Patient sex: F
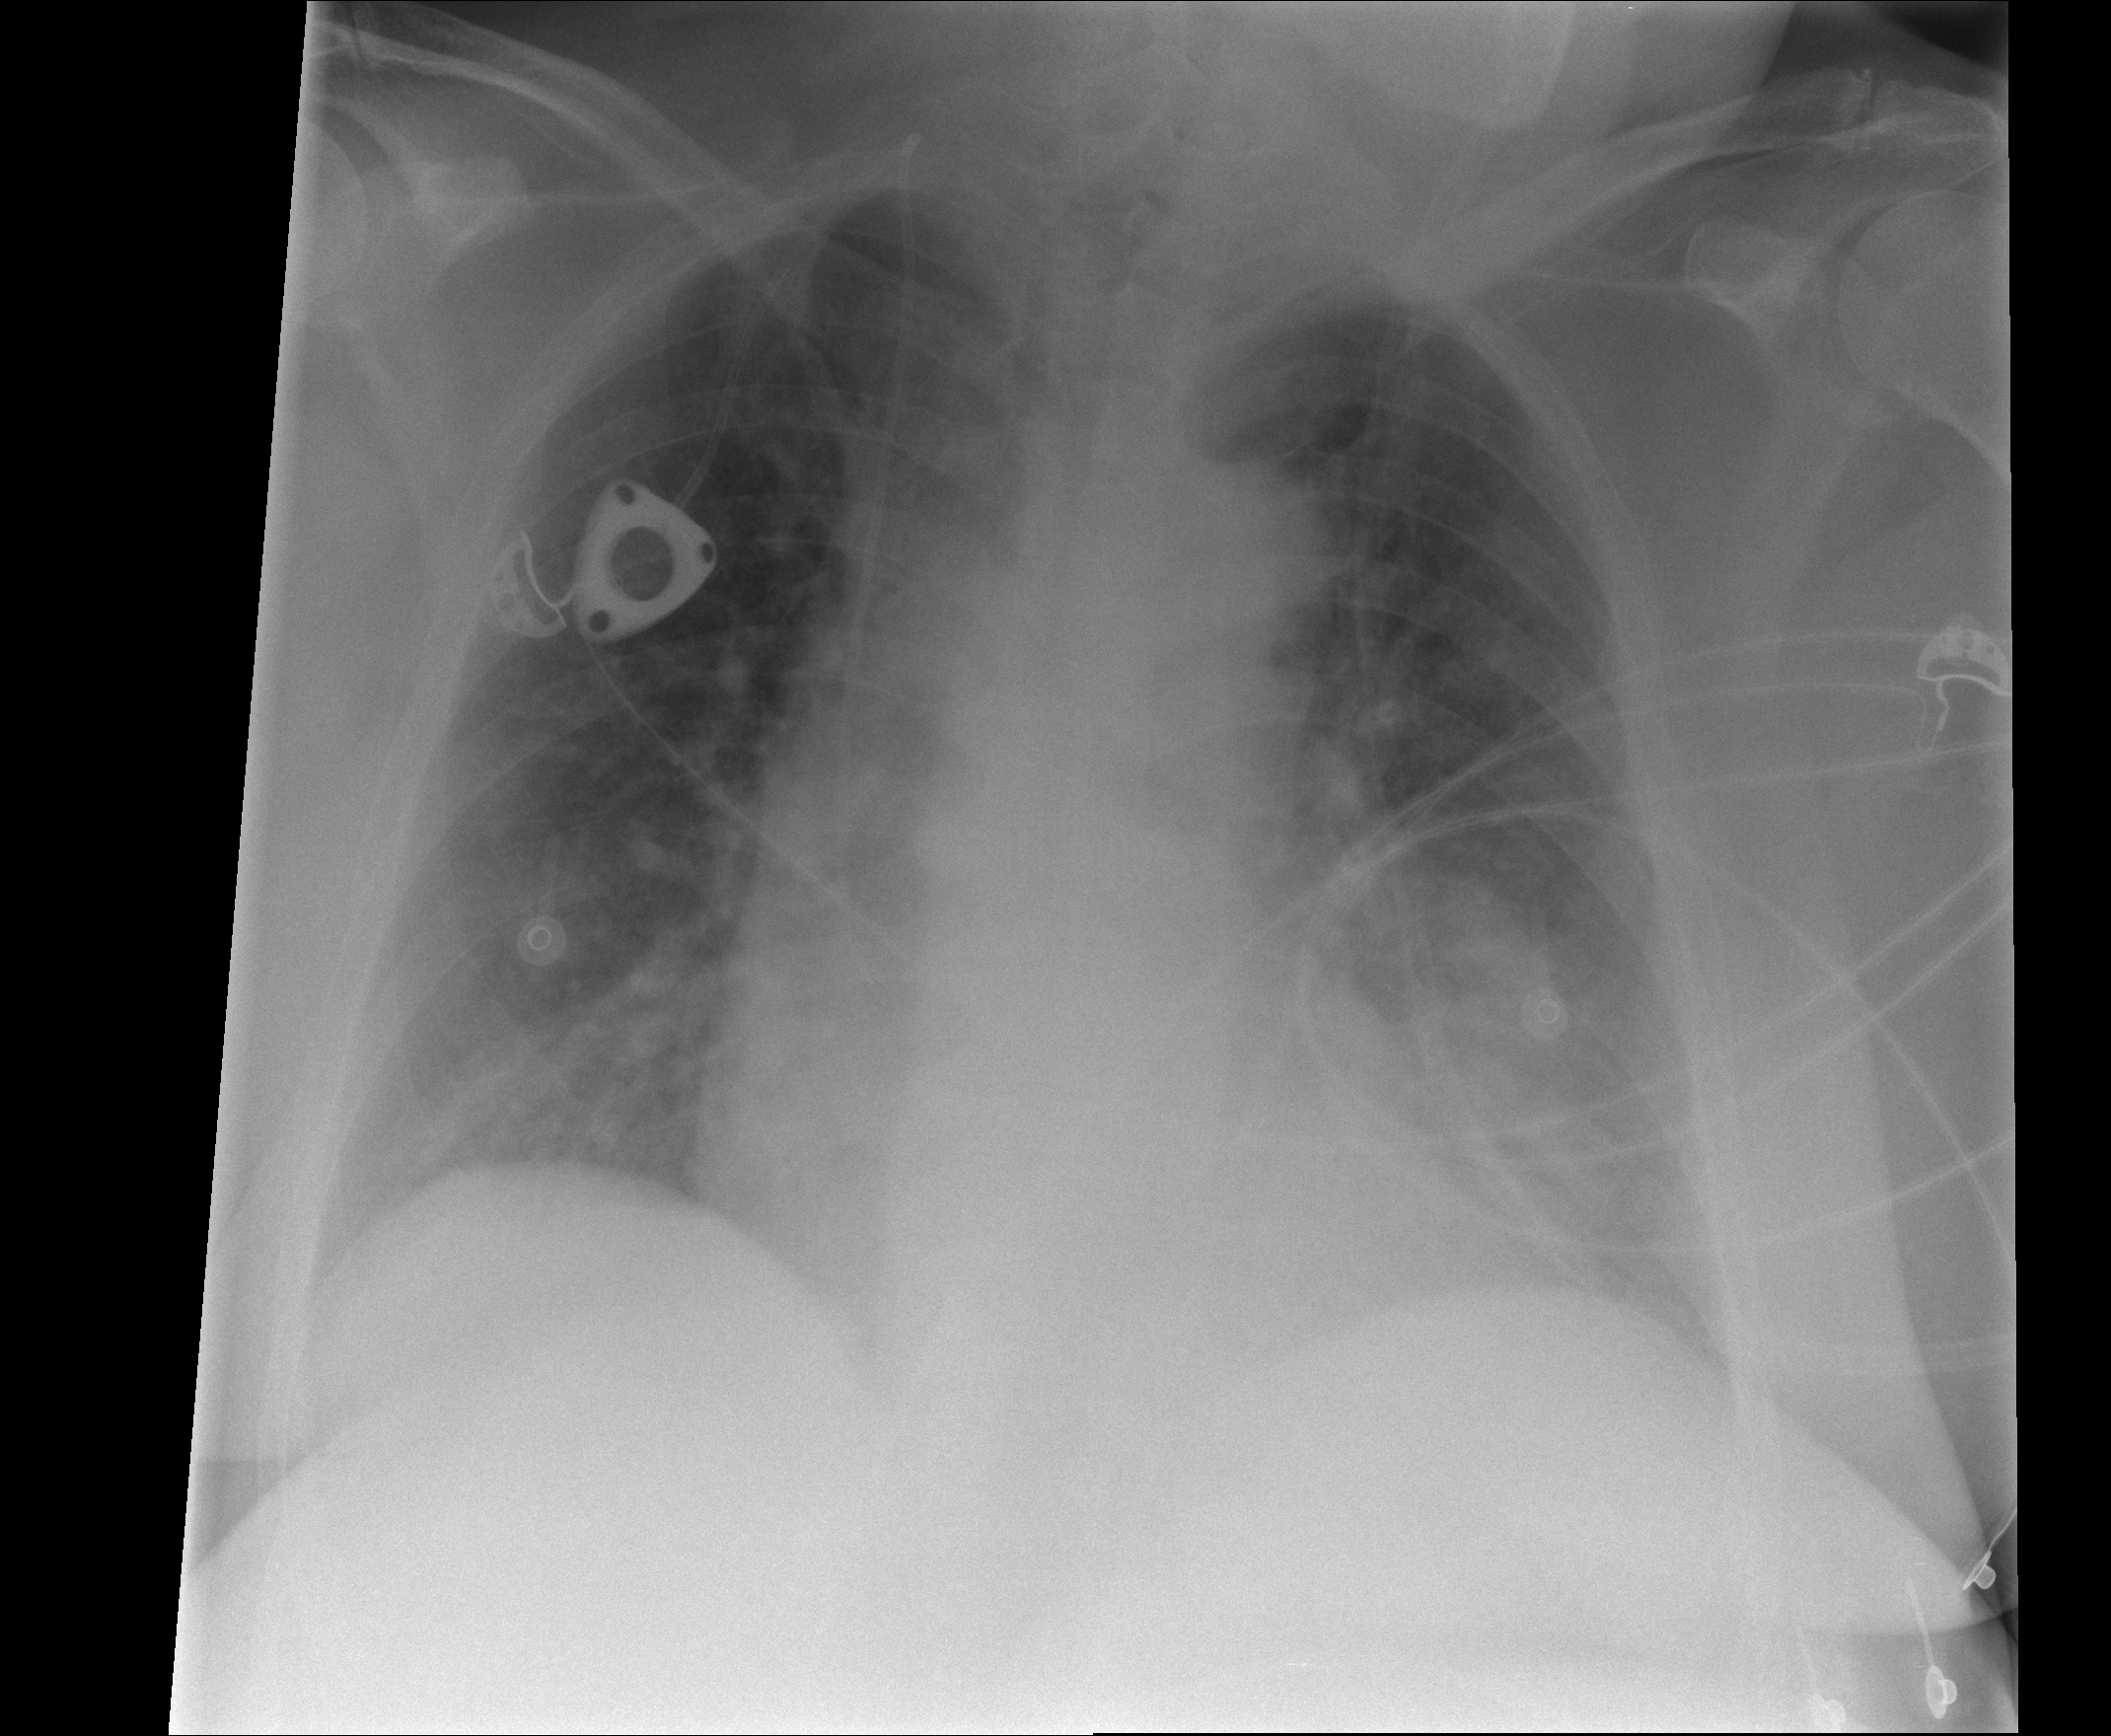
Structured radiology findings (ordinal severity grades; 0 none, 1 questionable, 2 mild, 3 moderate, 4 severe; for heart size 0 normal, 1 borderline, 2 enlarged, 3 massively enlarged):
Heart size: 0
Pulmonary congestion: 2
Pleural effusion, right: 0
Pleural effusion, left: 0
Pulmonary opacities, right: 1
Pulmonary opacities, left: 0
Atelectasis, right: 0
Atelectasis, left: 0